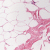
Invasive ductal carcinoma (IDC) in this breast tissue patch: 0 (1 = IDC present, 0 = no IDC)